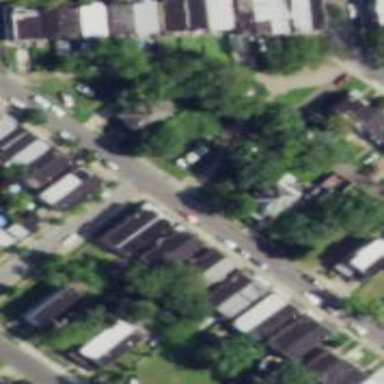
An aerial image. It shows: Alleyway designated as service road.